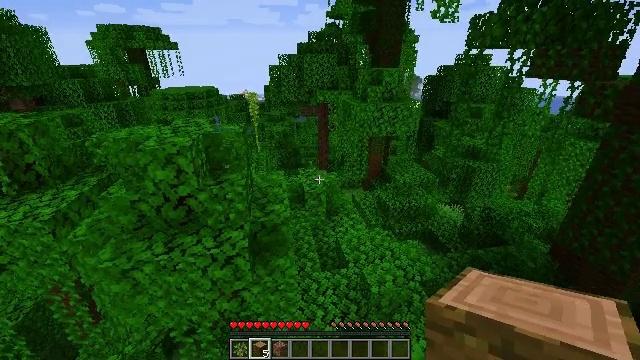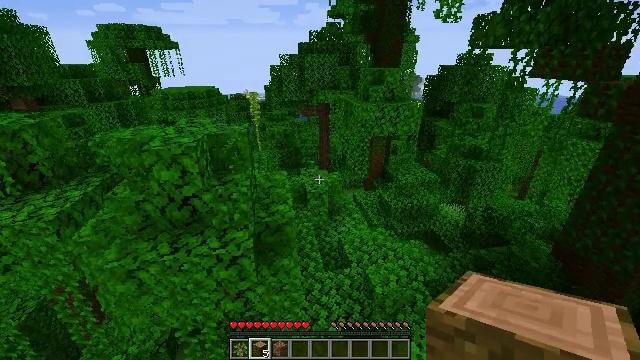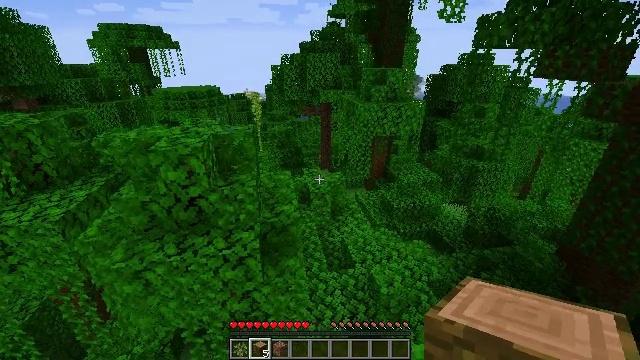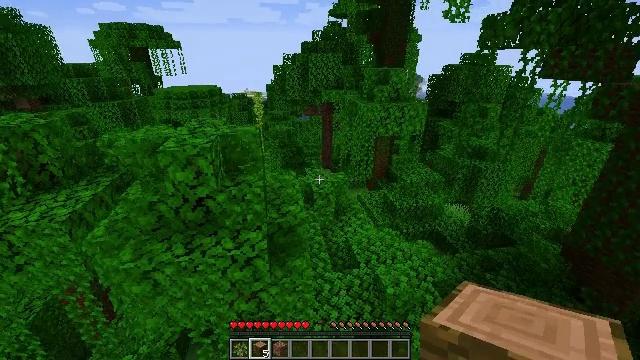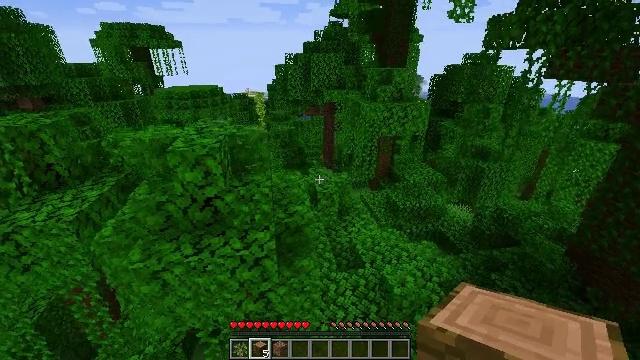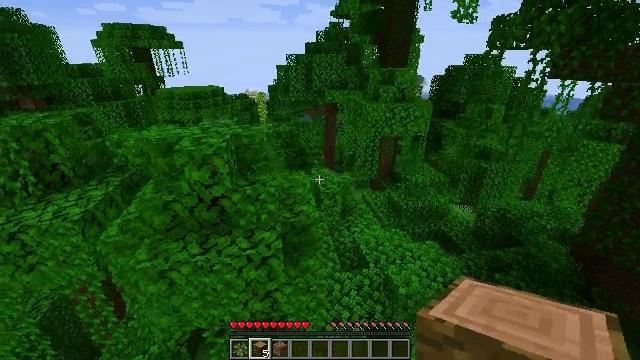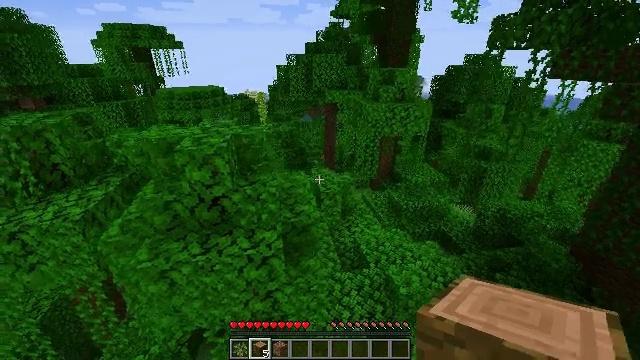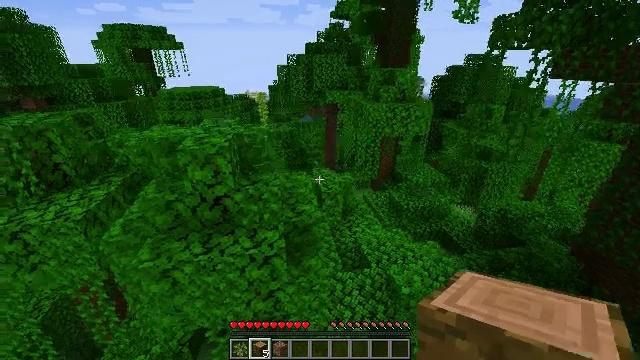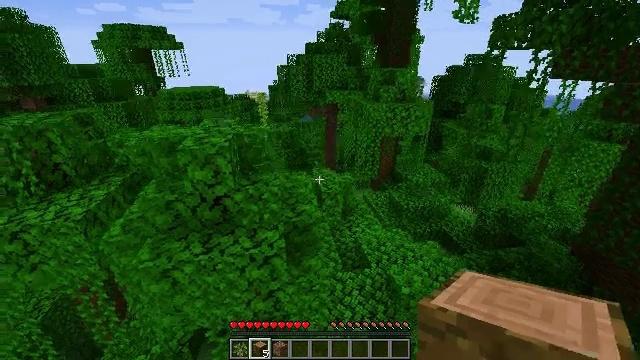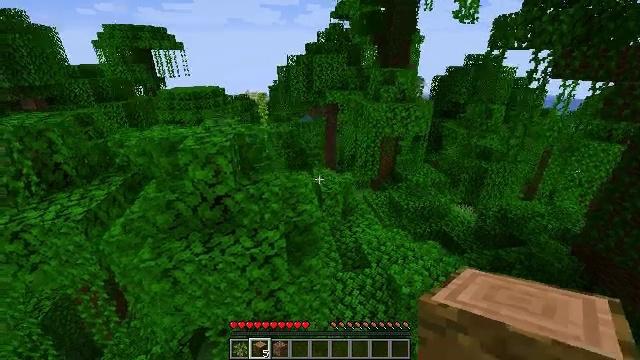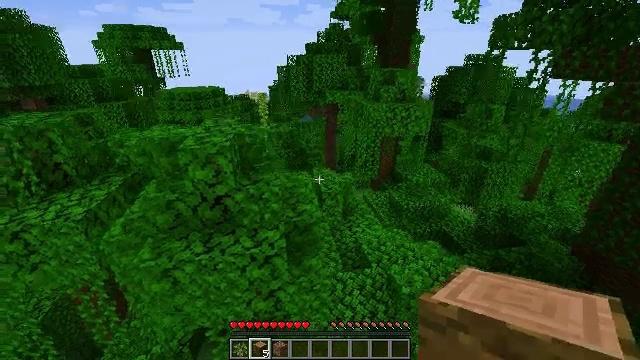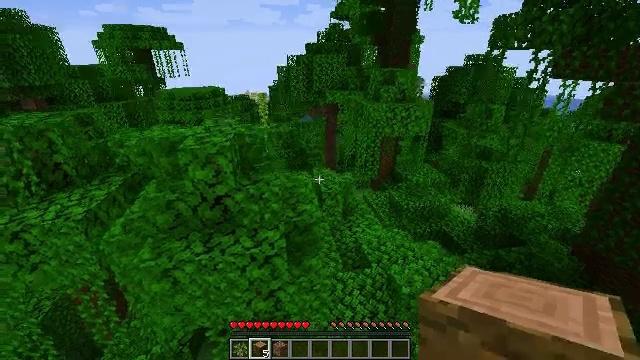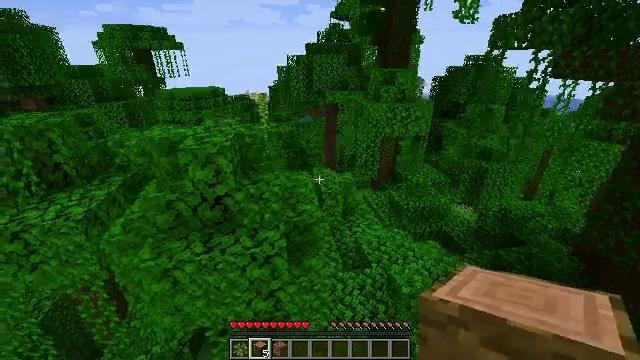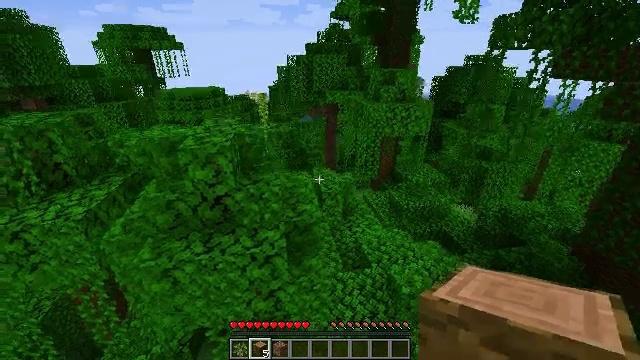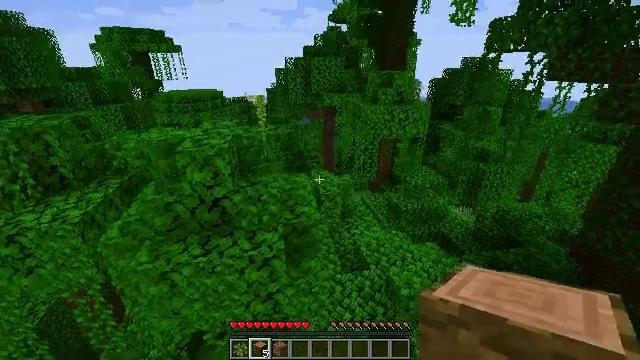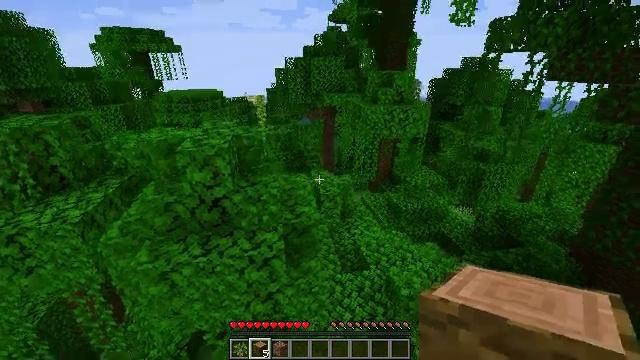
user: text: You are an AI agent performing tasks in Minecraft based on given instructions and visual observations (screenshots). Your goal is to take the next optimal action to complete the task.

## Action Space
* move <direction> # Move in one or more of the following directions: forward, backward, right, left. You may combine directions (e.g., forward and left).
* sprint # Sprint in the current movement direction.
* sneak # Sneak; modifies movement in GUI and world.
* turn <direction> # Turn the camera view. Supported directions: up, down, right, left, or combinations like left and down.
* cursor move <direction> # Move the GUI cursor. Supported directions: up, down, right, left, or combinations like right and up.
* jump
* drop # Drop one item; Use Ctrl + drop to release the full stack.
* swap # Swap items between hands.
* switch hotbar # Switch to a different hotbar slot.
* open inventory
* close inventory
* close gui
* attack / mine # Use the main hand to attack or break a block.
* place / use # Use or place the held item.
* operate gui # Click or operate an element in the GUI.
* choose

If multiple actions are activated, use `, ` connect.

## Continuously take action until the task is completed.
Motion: motion action
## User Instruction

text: Use jungle logs to make jungle planks.
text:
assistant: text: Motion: move left
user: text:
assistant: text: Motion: move left
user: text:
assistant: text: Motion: move left
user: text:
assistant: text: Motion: no_op
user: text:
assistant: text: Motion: no_op
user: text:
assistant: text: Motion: no_op
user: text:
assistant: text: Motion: no_op
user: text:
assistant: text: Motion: no_op
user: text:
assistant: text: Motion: no_op
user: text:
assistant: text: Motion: no_op
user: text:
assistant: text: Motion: no_op
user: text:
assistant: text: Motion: no_op
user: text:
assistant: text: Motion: no_op
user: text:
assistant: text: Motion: no_op
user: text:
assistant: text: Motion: no_op
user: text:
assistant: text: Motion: no_op
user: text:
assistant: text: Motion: no_op
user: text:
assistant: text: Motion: turn right and up
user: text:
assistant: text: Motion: turn right and up
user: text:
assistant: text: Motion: turn right
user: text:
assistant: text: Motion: turn right and down
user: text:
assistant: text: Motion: no_op
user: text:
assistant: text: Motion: no_op
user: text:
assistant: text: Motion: no_op
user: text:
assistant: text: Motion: no_op
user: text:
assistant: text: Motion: no_op
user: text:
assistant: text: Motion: no_op
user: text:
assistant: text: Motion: turn right
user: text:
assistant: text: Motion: turn right
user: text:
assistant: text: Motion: turn right